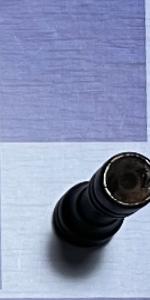
Label: Rook_Black